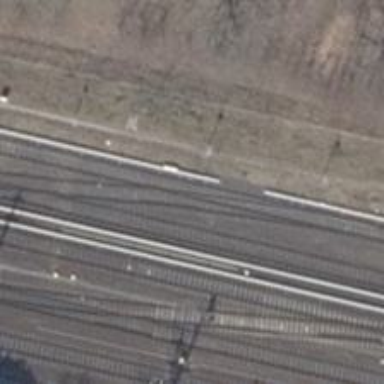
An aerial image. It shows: Yard serving the electrified light rail system.